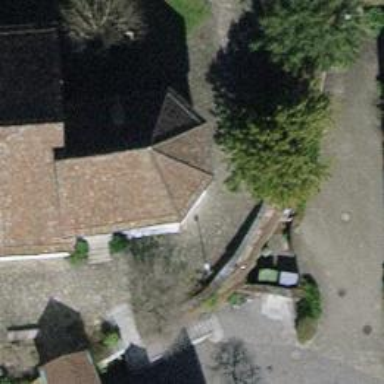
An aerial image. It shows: Building with side-hipped roof.